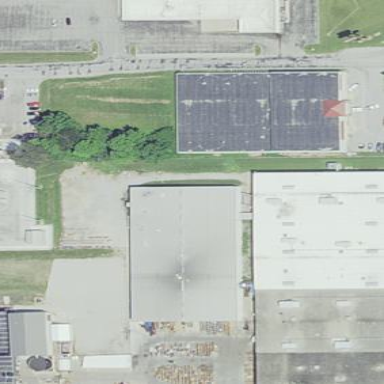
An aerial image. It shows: Industrial building.